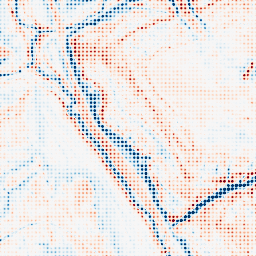
Category: edge_preserving
Decomposition family: anisotropic_diffusion
Decomposition parameters: iterations: 50
kappa: 50
gamma: 0.2
Upsampling method: sinc_hamming
Upsampling parameters: scale: 8
kernel_size: 4
Upsampling scale: 8